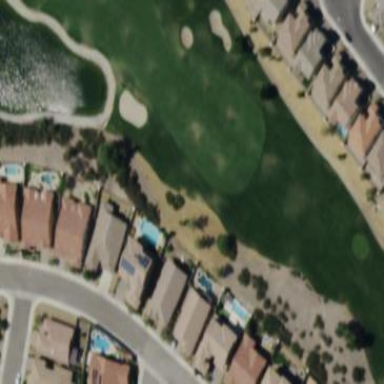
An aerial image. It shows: Grassy area designated as golf fairway.